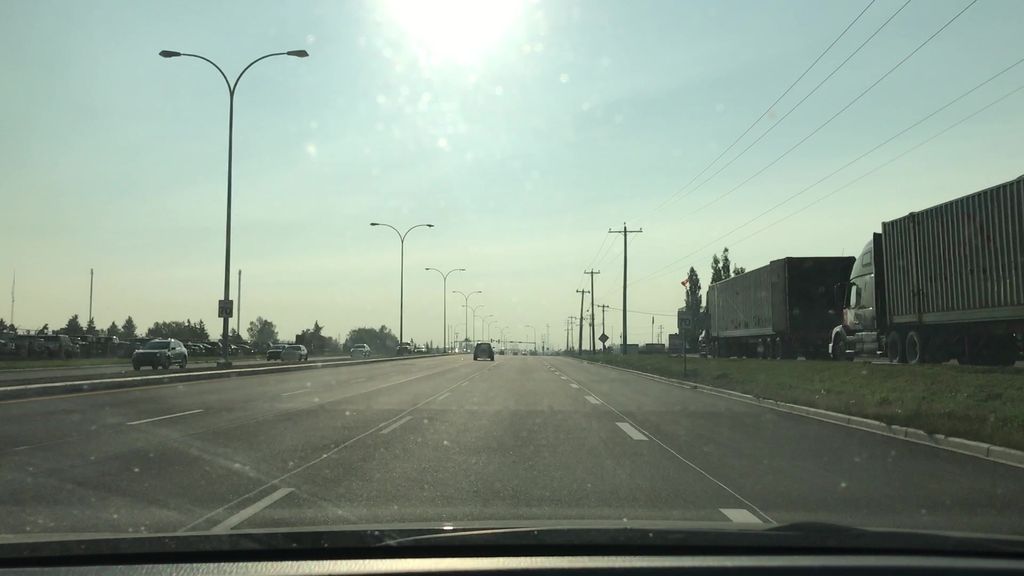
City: edmonton